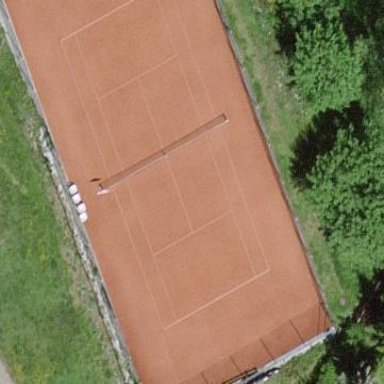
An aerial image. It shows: Tennis court on pitch designated for leisure land.